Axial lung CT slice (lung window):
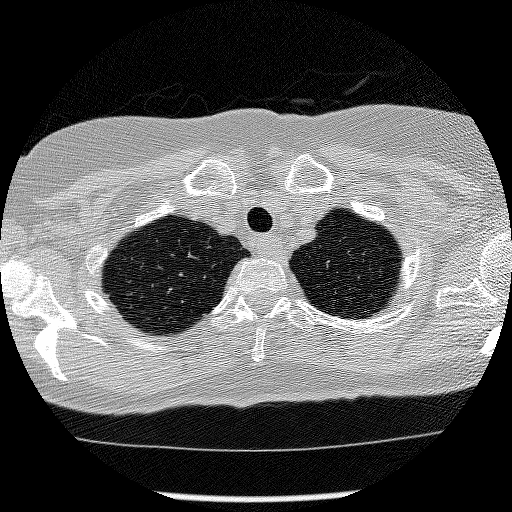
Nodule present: no